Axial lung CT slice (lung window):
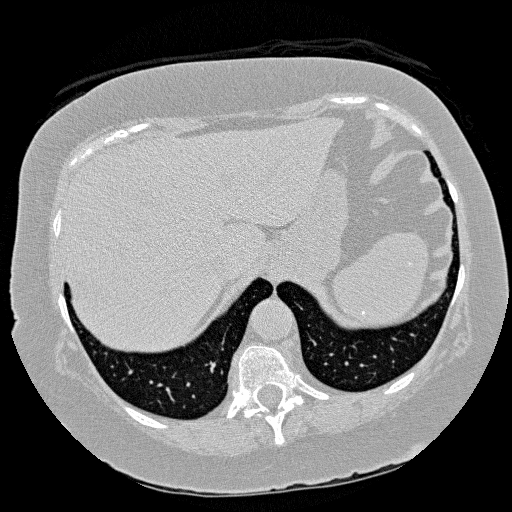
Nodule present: no